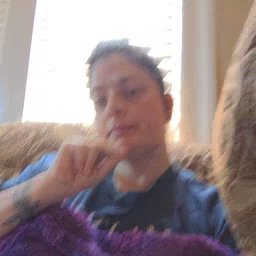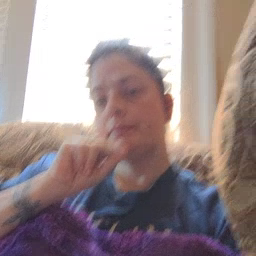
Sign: duck